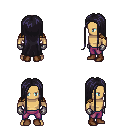
a pixel art fantasy rpg character, male body template, human, tanned skin, leather shoulder armor, magenta pants, raven extra-long hairstyle, metal gloves, brown shoes, four views (front, back, left, right), 2x2 character sprite sheet, small pixel art, hard edges, no anti-aliasing